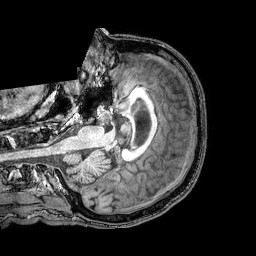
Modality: T1w
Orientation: axial
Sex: male
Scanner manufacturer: philips
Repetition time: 0.008252 s
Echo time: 0.00382 s